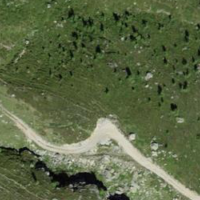
EUNIS habitat code: 23
Species observed at this site:
Erebia tyndarus